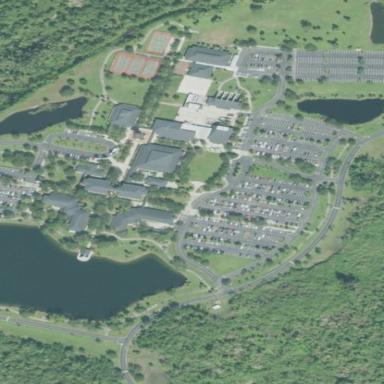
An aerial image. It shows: College or university.